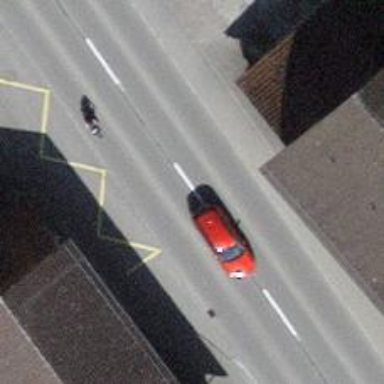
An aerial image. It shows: Bus stop with designated stop position for public transport.